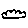
Label: cloud